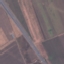
Land use / land cover: Highway